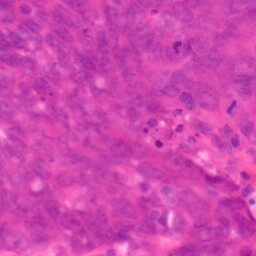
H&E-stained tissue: Colon